Question: For a school project we have to build a web app. I'll be creating something where people can keep track of their classes, their homework, and their free time. A planner/calendar. (I'm making it sound really lame here but hey, I'm tired and English isn't my first language ;) )
I'll be working in CodeIgniter for the PHP logic, combined with the usual.. CSS, jQuery, mySQL. PHP is a requirement for the course; I chose to do this in CI because well.. I wanted to learn the framework. We kind of have to show off what we can do at this point of our 'school career'.
Anyway, I would like to ask for some insights regarding a feature I want to implement. At the top of my page, I would like to show a bar which contains the days of the month. Below the day number, I would be showing how many tasks are added on that day by means of some dots. When the user clicks previous or next, I want to show the previous/next month's days. I also want some sort of slider underneath this box which the user can use to slide left and right, and cycle through the days that way. I hope that made sense?
EDIT 2: I want the slider to be . If the user slides to the previous or next months, or clicks the buttons, I want it to load the days of the previous/next months and show those. Also, say we're at the 26th of a month, the slider would have to show something like 10-31 of this month AND 1-10 of the next month. I suppose I'll also have to change my month indication (not like in the image here) so a user knows when another month starts (I'll show them the name of the month).
Here's a picture (don't mind the day numbers being messed up, I was lazy doing that correctly in Photoshop. will fix that tomo):

I've been looking at the jQuery UI sliders. I suppose I'd have to grab the number of days from a database or by using PHP? I guess the <URL> function could come in handy here. When the user clicks on the arrows or slides left or right, I don't want the page to refresh. Should I go with ajax calls there? I'm not quite sure how to implement this, to be honest. The numbers are also links to a calendar type of view which shows underneath this bar.
Could I possibly use the CI Calendar class for this? Or is it more for full-fledged google calendar-type of calendars? I thought <URL> could perhaps be useful?
If possible, could someone please provide some insights on how to start working on this and which plugins/etc I could perhaps use? I'm not sure where to start, to be honest. I'm sure I can work this out somehow, but I guess it'd be nice to get a kickstart by means of some help here. The main problem I'm seeing is the slider/next/previous thing and loading in the previous/next month's days.
Thanks in advance.
EDIT: I realise some people might say/think 'OMG, why don't you just use the skills you have instead of trying something you have to ask us about!'. Well, this is because I actually want to learn something while doing this project. Keep in mind, I'm not asking for lines of code here, I'm just asking for some insight on where to start and what stuff to use; perhaps little snippets that can help me out. Thanks.
UPDATE:
I got a very basic 'day bar' working. Still without a slider, nor do the previous and next buttons work, but hey.. at least it fills it in dynamically. It shows the 5 days previous to the current day, then this month till the end. Whatever is left to fill in gets filled with days of the next month. Quite basic. However, I do have a couple of questions!
Since someone told me yesterday that I was breaking design patterns by doing some stuff the way I was doing it, I'm extremely paranoid about the way I'm working now and I would really like some feedback from 'CodeIgniter pro's'. To fill in the 'day bar', I created a helper with a couple of methods. (One method to dynamically fill that 'month year' thing you see in the picture, another method init() which loads the list of the days, like I explained before). I loaded this helper in the controller and I'm now using the methods in my view:
'''
<ul>
<?php
init($current_day_of_month, $current_month,
$current_year, $days_in_current_month, $show_history);
?>
</ul>
'''
The helper then echoes my day values in my view. Is this good or bad practice? I kept thinking the wrong way when I wanted to start writing the code for this.. I wanted to have a function somewhere in my controller and then call it from the view, but I read that I shouldn't be doing it like that.. that I had to reverse my logic. I find it hard to wrap my head around the fact that I have to do this by sending arrays of data to my view (from my controller), so I opted for creating the helper. Good? Bad? Any tips, resources I should read, screencasts I should watch? Thanks a bunch.
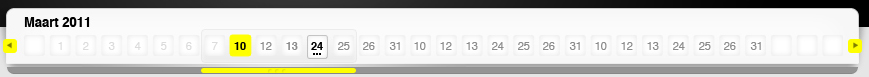
Answer: The key thing if you want your system to be dynamic is to make the data transmission short. So using Ajax, as icchanobot says, send the request for a specific month. Use get:
'''
'some_controller?m=' + month + '&y=' + year
'''
or even:
'''
'some_controller?next' // or previous
'''
The controller has to get data for the correct month, but not send back the whole month - only the data needed for your display, in a format as tight as possible. You could query how many events run on which days of that month:
SELECT day, count(event)
FROM event_table
WHERE DATE BETWEEN 'yyyy-mm-01' AND 'yyyy-mm-31'
GROUP BY day
ORDER BY day;
query needs adapting to your data structure - use a function to get the day from a complete date, and maybe use indexes so that the query returns the data fast.
Then the controller returns a string as short as you can make it, of the relevant data sorted in day order:
1=3,15=1,29=2
That would mean "1st=3 events, 15th=1 event, 29=2 events". If you don't want the number of events then "1,15,2" is enough. Empty days aren't transmitted.
the data is received by an ajax event handler on your web page and you parse it by using split, then populate the slider by using a loop.
Your biggest drag, in a very dynamic application, is if it slows down when you repeatedly ask for the next month and the next.
A few tricks:
- - -
Good luck!